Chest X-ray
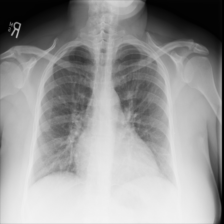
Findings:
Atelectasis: negative
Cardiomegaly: negative
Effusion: negative
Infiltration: negative
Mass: negative
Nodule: negative
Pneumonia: negative
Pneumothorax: negative
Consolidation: negative
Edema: negative
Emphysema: negative
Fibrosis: negative
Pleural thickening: negative
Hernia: negative